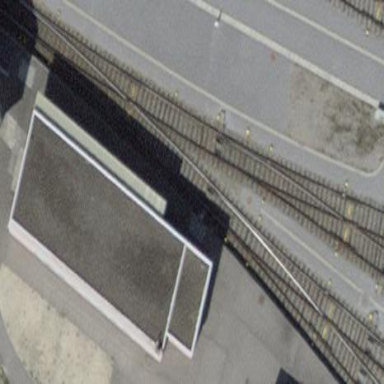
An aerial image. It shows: Transportation building.